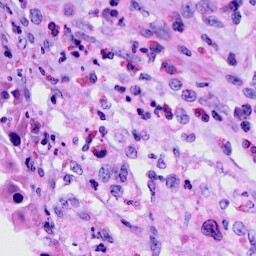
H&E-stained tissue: Cervix